Question: I have an existing totally functional project I am trying to add functionality to as part of a course project. I'm having trouble even getting past step one (not a great sign).
I've added a new .h file and it is riddled with errors.
'.h' files already in the project:
'''
divide.h
subexpression.h
etc. etc.
'''
The TOTALLY FUNCTIONAL contents of 'divide.h':
'''
class Divide: public SubExpression
{
public:
Divide(Expression* left, Expression* right):
SubExpression(left, right)
{
}
double evaluate()
{
return left->evaluate() / right->evaluate();
}
};
'''
After right clicking project name > add > new item > "header file" and then naming it greater.h I typed the following code into the greater.h file:
'''
class Greater: public SubExpression
{
public:
Greater(Expression* left, Expression* right):
SubExpression(left, right)
{
}
double evaluate()
{
return left->evaluate() > right->evaluate();
}
};
'''
This file gives me two errors (and if I try to type anything else it only adds to the error list. It is clearly not linked to the project in any way for whatever reason. The errors are as follows:
(on the SubExpression class):
On the word "class":
This can't possibly be complicated, but I have searched for hours and I cannot figure out why this basic process is failing.
Why isn't greater.h able to reference the other project files in the same way the other files are?
The files are in the same directory right next to each other.
I'm adding a screenshot so you can see what I'm referring to personally.

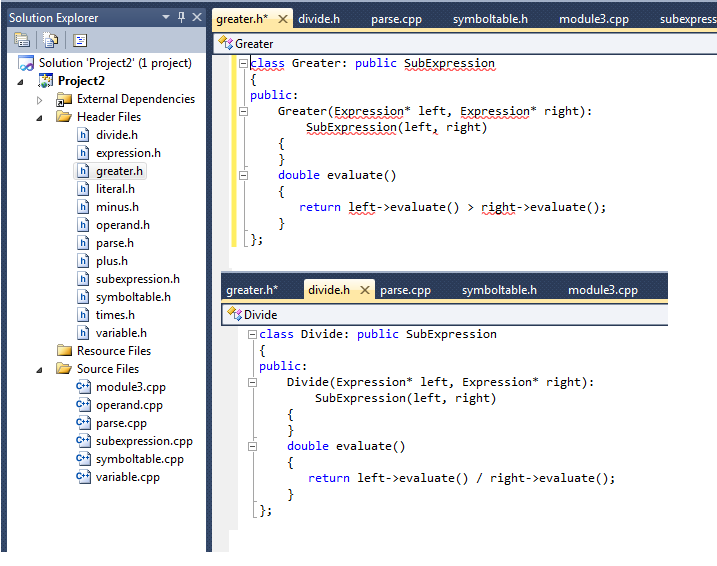
Answer: '#include' is a mere text-replacement. It places the contents of the file at the position of the '#include' statement. Therefore, it can cause seemingly weird effects when including different interdependent headers from a cpp file.
C++ compilers always start compiling from a translation unit such as a cpp-file. Headers are only included on the go. Therefore, the header doesn't have to know about 'SubExpression', but the cpp file to be the first to include 'greater.h' must know about 'SubExpression' before reaching 'Greater'.
### Example (test.cpp):
'''
#include "greater.h" // Fails - what is SubExpression?
#include "subexpression.h"
#include "divide.h" // Works, by now the compiler knows about SubExpression
'''
As you see, the order of inclusion can cause headers which look the same to behave different.
In order to avoid such problems, it is important to make the headers self-sufficient. They should include everything which is necessary to compile them. In case of a parent class you definitely need the definition of SubExpression so there is no harm to put an '#include "subexpression.h"' at the top of all your classes deriving from 'SubExpression'.
If you do this, the above example will cause new problems, because "subexpression.h" will be included thrice and will cause redefinition errors. Therefore you should also place include guards using '#ifdef' or '#pragma once' at the top of your header files.
The PCH-error may be caused because precompiled headers must be included as the first header in any cpp file using the precompiled output. If your precompiled header is called "common.h" for example, every cpp file using it, must have '#include "common.h"' as the first statement in the cpp file (ignoring comments).